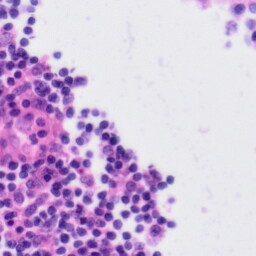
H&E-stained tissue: Tonsil